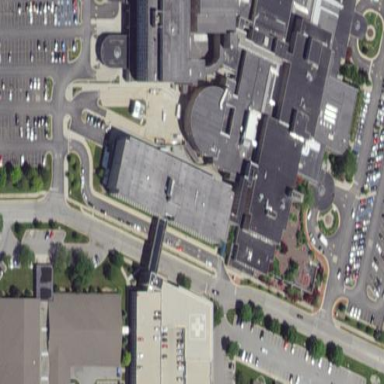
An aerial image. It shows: Hospital building.